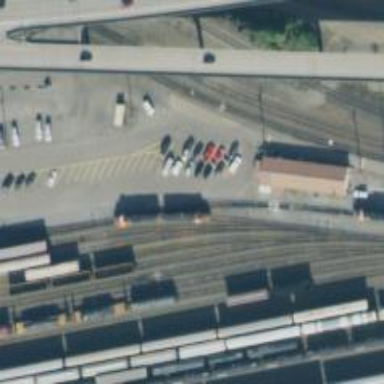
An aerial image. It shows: Railway yard.